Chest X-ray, PA view. Patient: 34 years old, sex M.
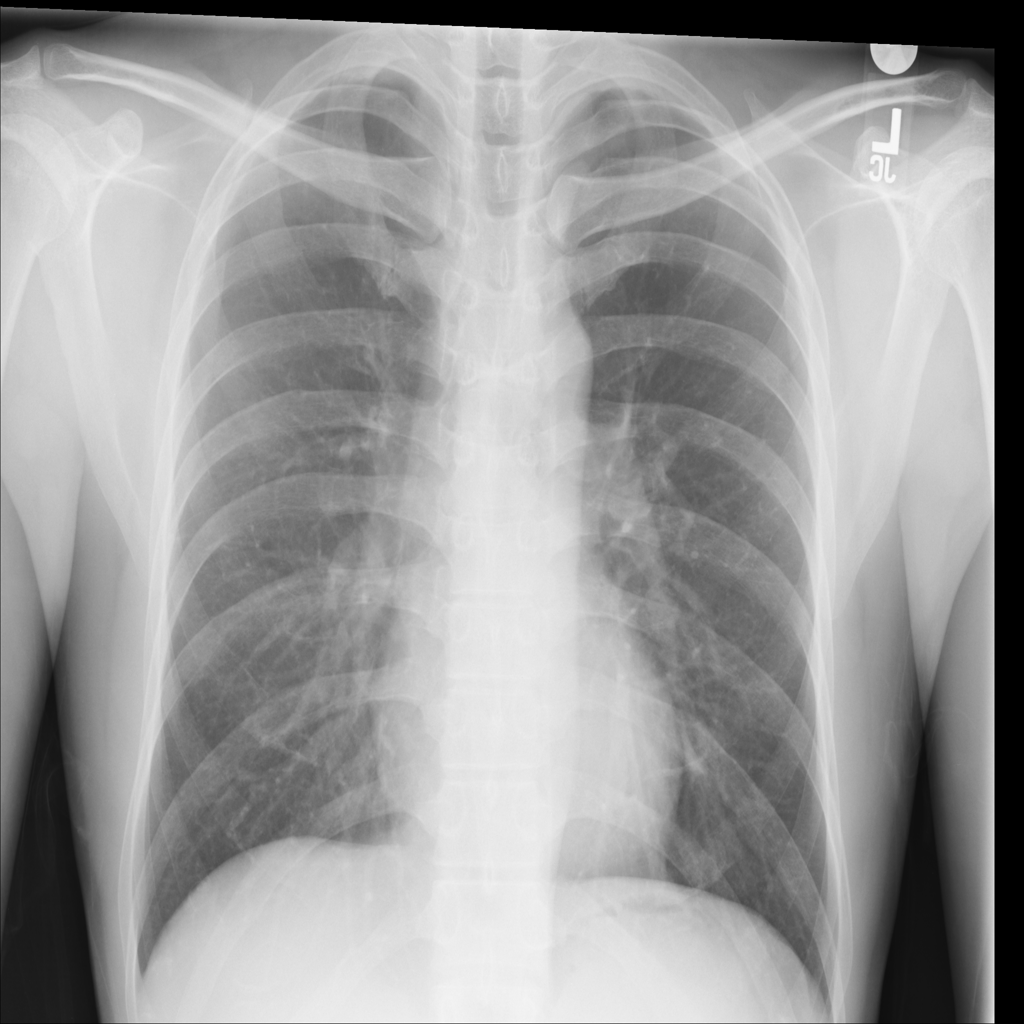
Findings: No Finding